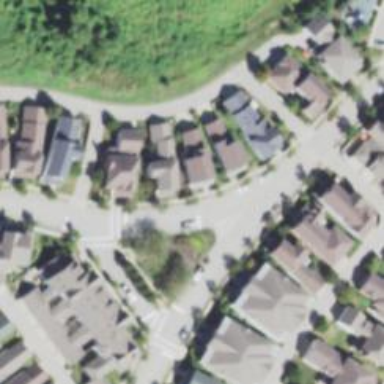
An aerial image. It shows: Residential road with sidewalk on the left.